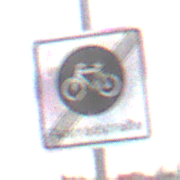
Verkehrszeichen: EndeFahrradstrasse
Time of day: Midday
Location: Outdoor (RoadRail)
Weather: Overcast
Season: NotSpecified
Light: Natural